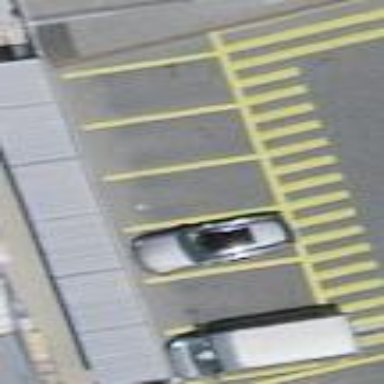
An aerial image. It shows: Parking space.